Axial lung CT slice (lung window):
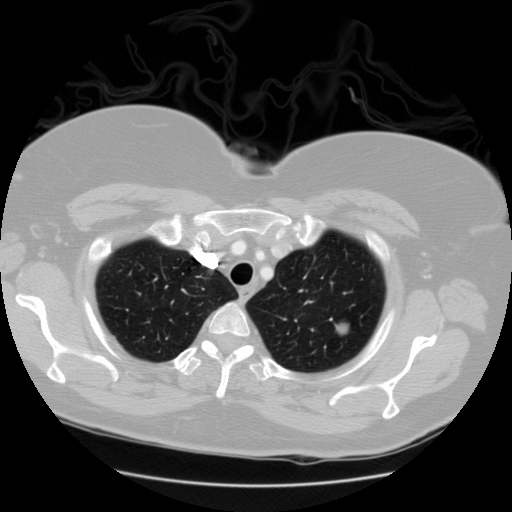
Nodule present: yes
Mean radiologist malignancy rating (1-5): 4